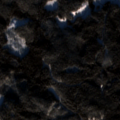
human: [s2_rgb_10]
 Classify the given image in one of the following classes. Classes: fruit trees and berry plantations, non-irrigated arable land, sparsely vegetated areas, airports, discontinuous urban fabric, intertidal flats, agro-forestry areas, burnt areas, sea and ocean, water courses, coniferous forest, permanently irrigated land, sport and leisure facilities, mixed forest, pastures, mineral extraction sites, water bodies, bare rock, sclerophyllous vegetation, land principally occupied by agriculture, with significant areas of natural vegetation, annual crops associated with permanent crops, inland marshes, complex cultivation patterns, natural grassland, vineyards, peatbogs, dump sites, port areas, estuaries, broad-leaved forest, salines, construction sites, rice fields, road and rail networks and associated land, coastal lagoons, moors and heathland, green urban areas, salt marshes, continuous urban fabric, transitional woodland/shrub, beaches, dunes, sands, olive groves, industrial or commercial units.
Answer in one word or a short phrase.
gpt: coniferous forest